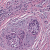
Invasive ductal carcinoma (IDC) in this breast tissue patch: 0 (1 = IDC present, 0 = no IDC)